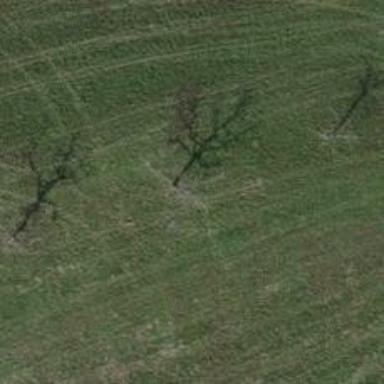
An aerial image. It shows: Single tag "natural: tree."